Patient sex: M
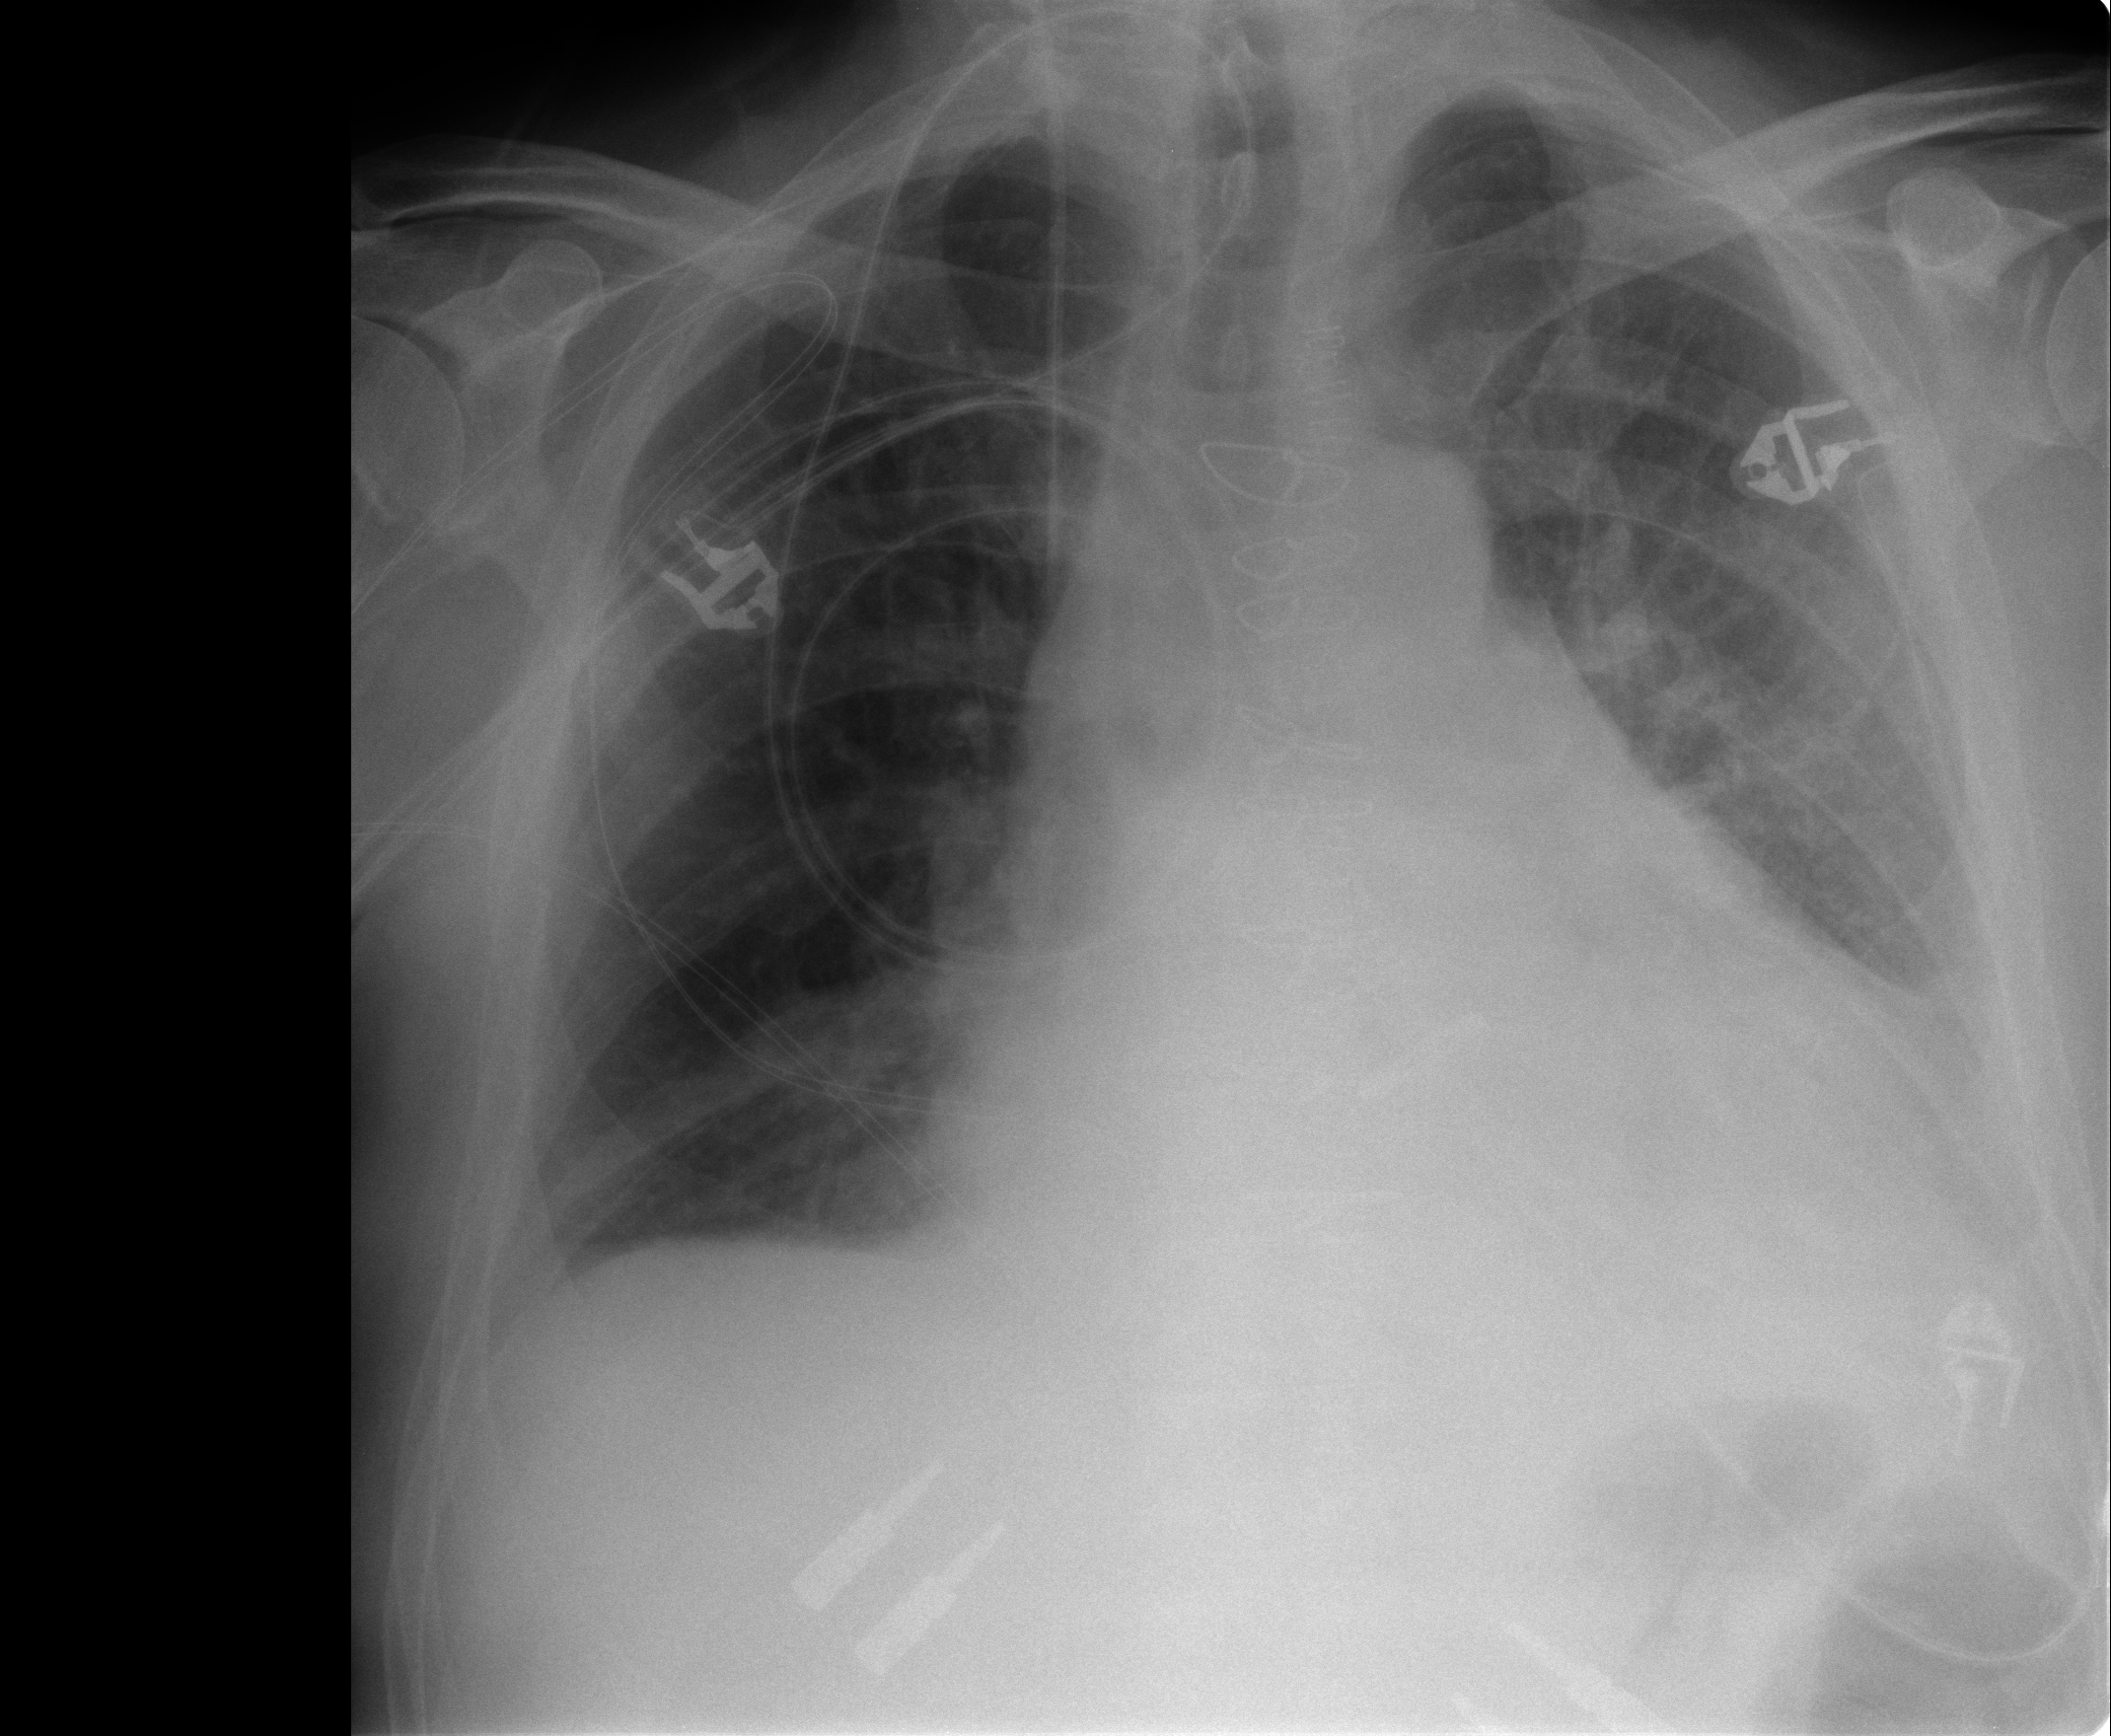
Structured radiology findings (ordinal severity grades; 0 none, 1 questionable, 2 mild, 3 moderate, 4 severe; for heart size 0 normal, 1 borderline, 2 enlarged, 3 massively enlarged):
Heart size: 2
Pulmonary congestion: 2
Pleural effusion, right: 1
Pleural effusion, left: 2
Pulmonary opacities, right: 0
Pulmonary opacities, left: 0
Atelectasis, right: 2
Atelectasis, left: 2